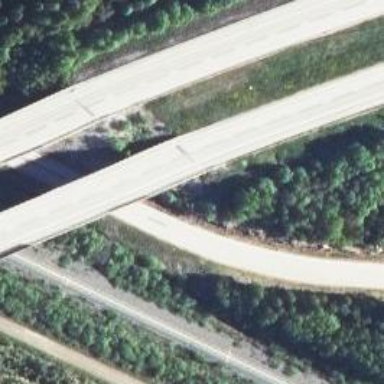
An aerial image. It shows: Bridge over motorway.